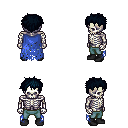
a pixel art fantasy rpg character, male body template, skeleton, blue tattered cape, teal pants, raven bedhead hairstyle, black shoes, four views (front, back, left, right), 2x2 character sprite sheet, small pixel art, hard edges, no anti-aliasing